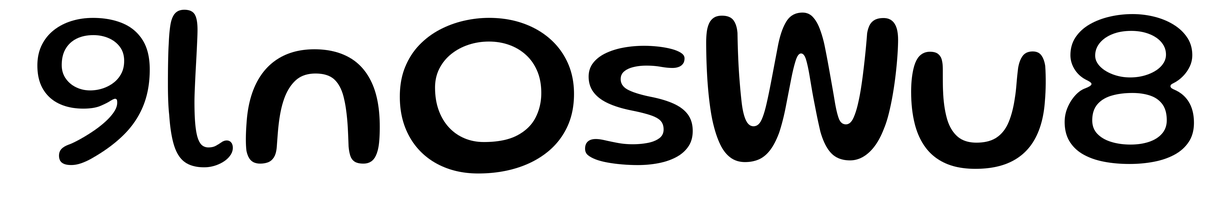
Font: Gluten_Regular